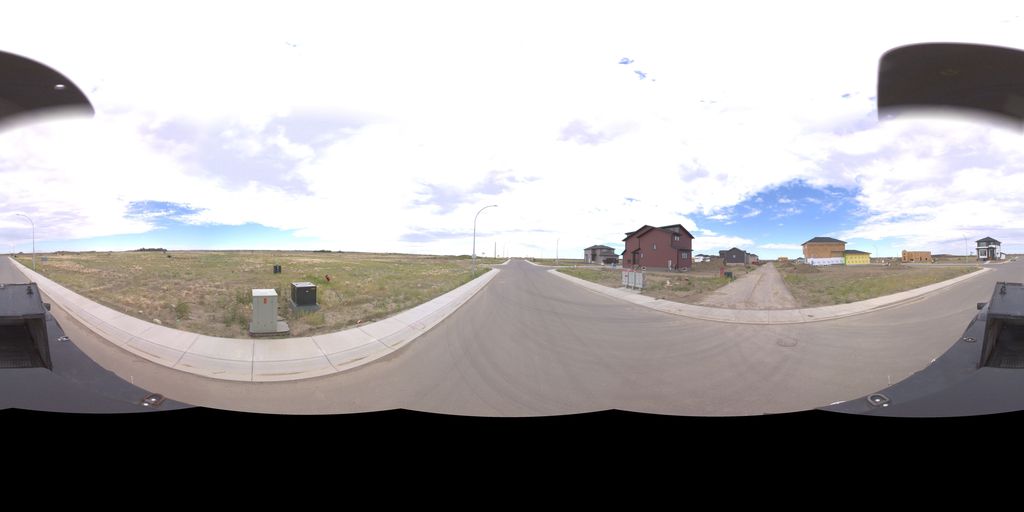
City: saskatoon